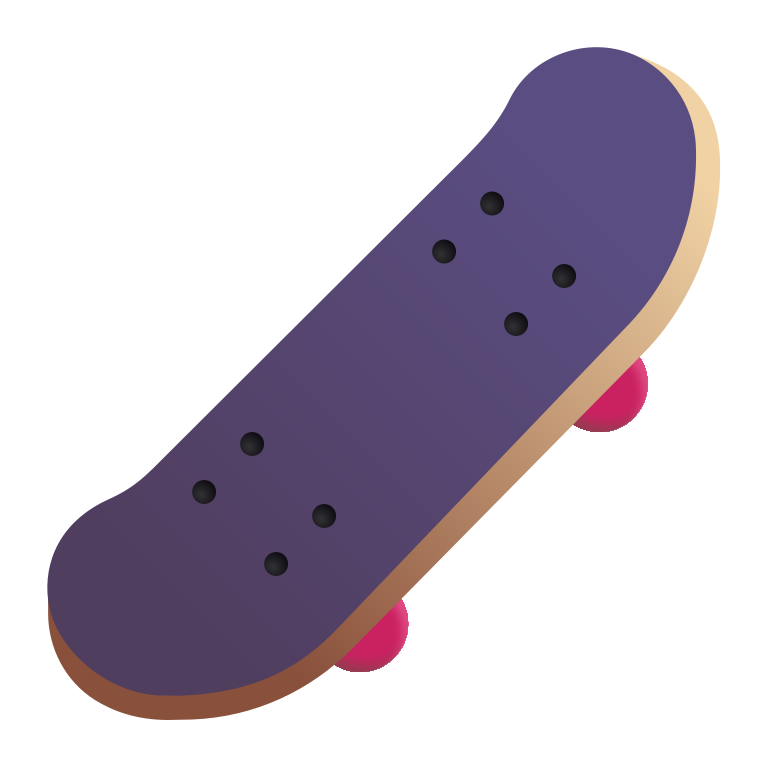
skateboard color